Question: I am new to android, and I am searching for a logic for grid view like pinterest(homescreen) app that has been build for i-phone. A large no. of images are coming from the server that I need to show in following form with pagination effect i.e loading images on scroll.

please reply if it is possible other way around. I'll be highly thankful.
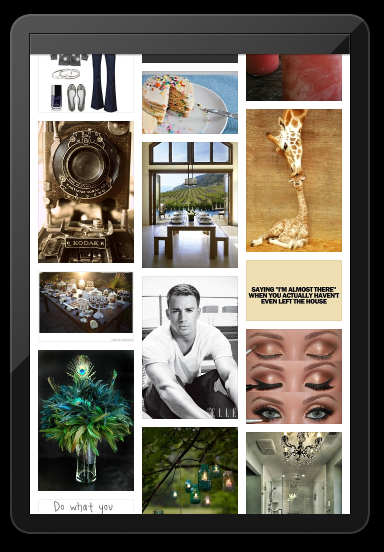
Answer: If you want to perform loading of image on scroll then it will similar to List View.First save all data from WS URL then load on demand Now
Commonsware Endless Adapter For Listview,you can integrate it with GridView too
<URL>
Another way is to put your grid views in a <URL> and then flip with an animation.
Use setInAnimation() and setOutAnimation() to set the animations and flip the pages with showNext() and showPrevious()